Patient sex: M
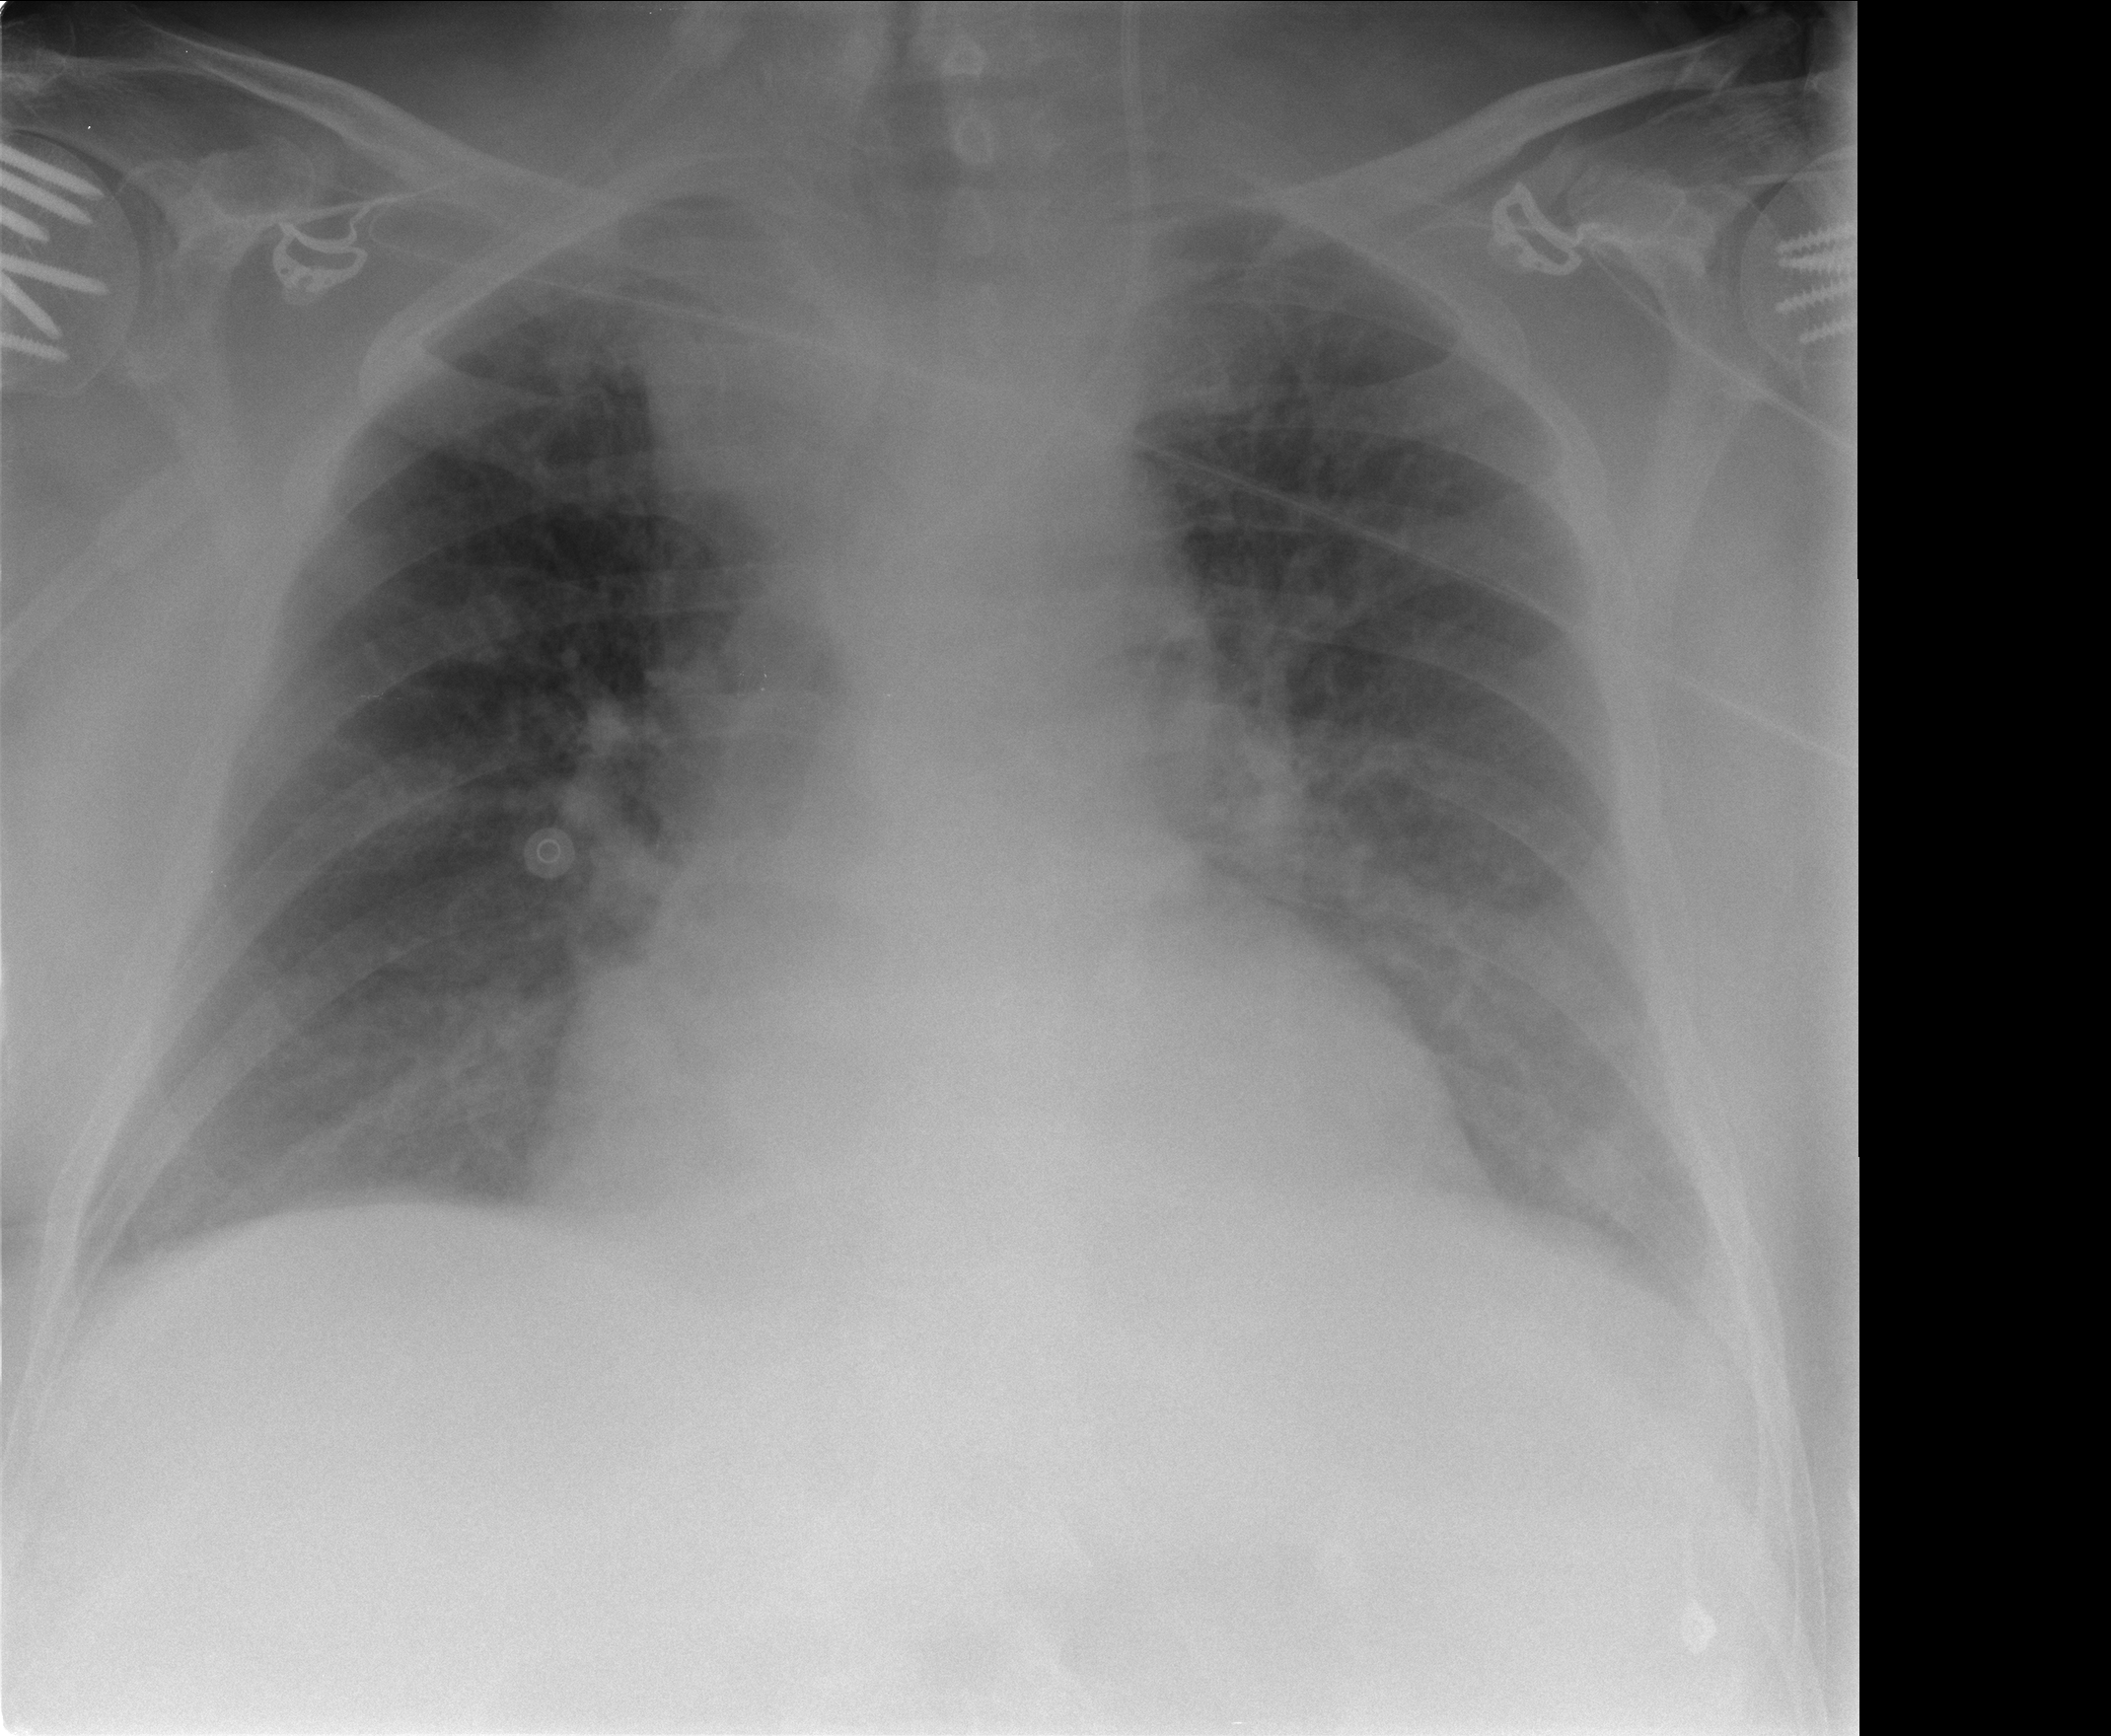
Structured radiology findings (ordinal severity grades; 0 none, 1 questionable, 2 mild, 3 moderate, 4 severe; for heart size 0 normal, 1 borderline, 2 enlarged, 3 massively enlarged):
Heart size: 0
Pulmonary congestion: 2
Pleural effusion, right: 0
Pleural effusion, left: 1
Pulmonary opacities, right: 0
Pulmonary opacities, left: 0
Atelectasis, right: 0
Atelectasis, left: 2